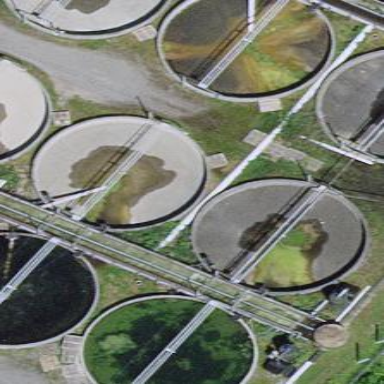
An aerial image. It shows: Body of wastewater.